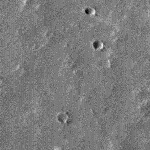
Label: no_change